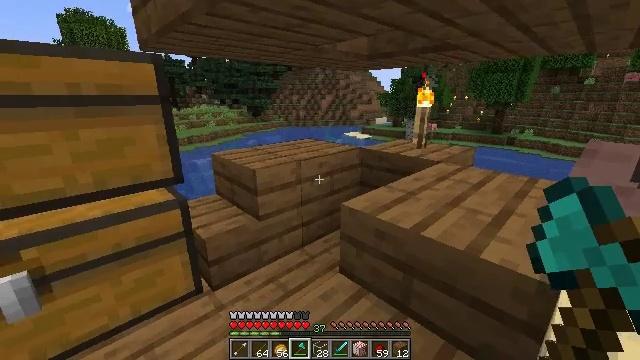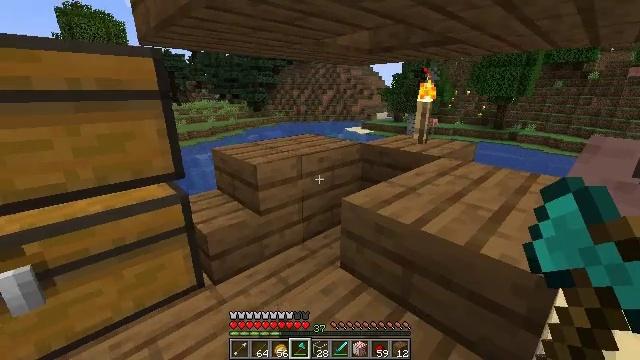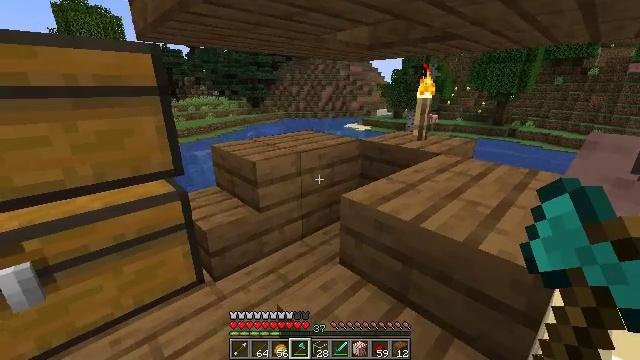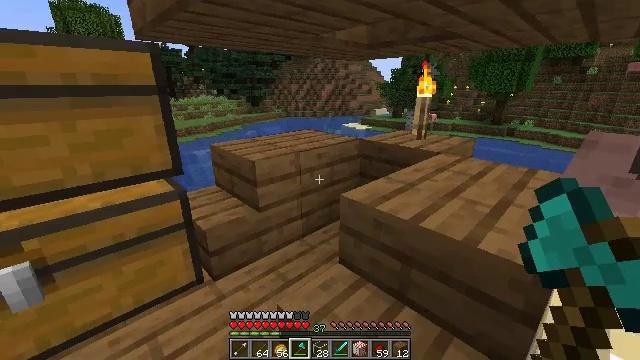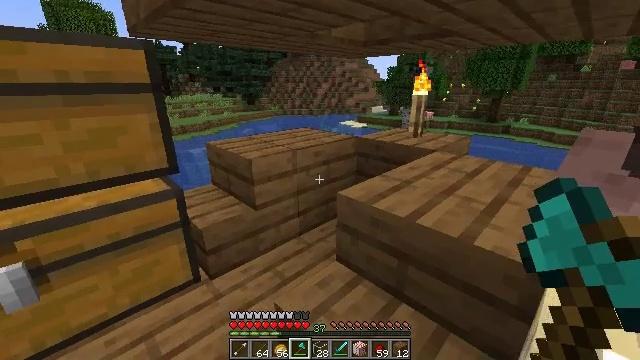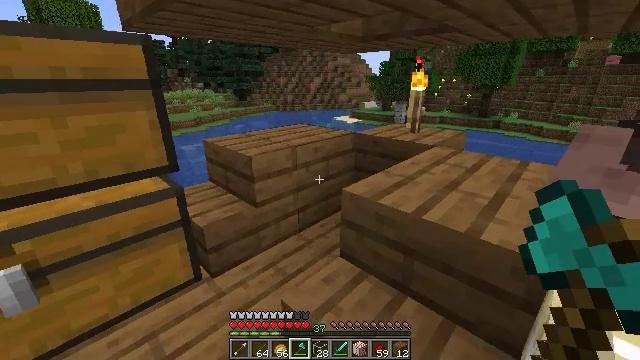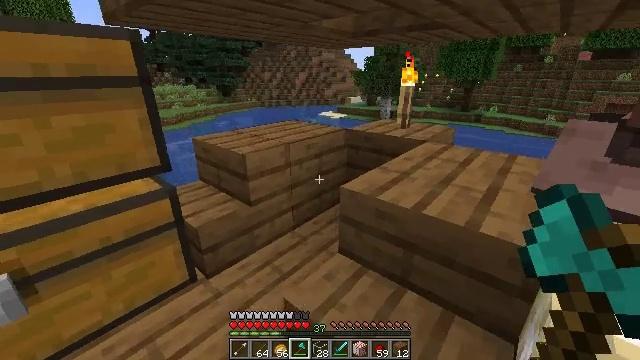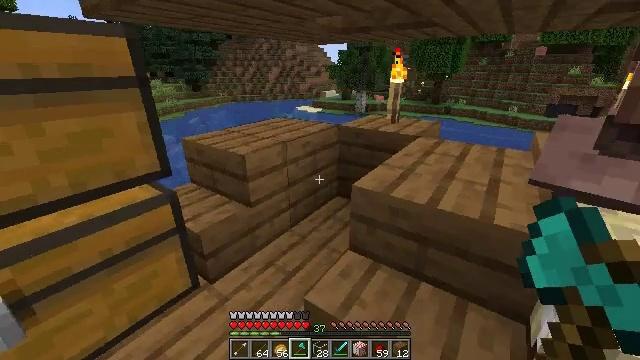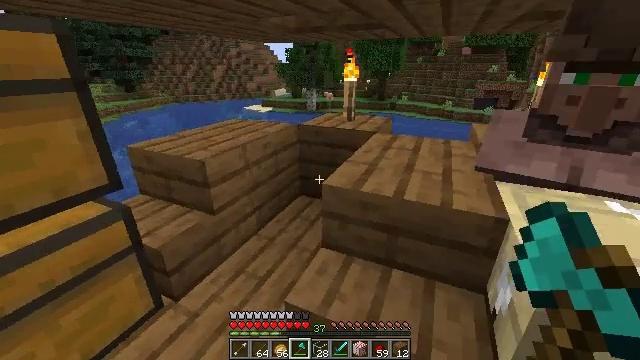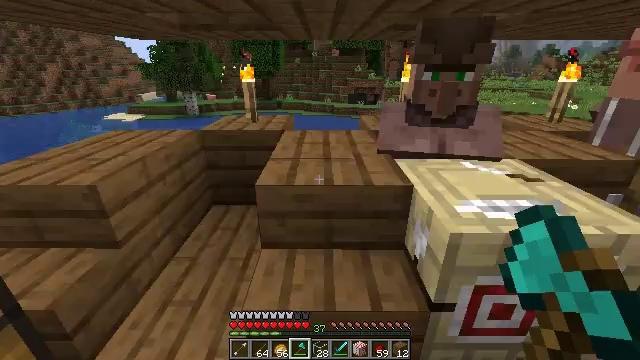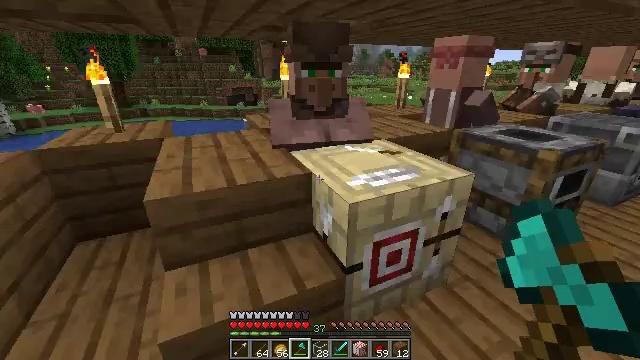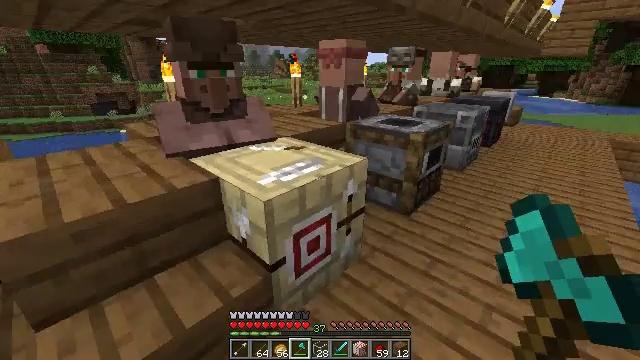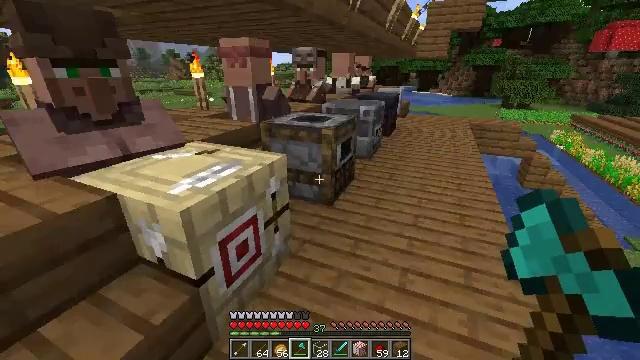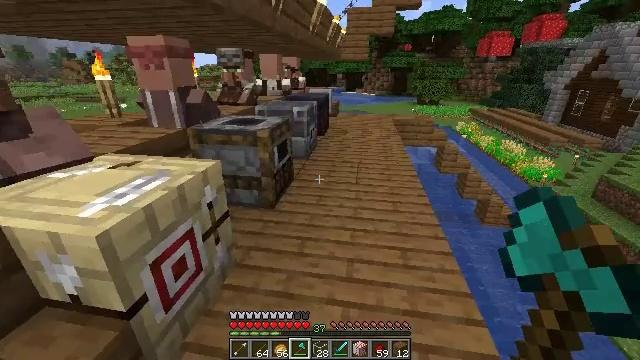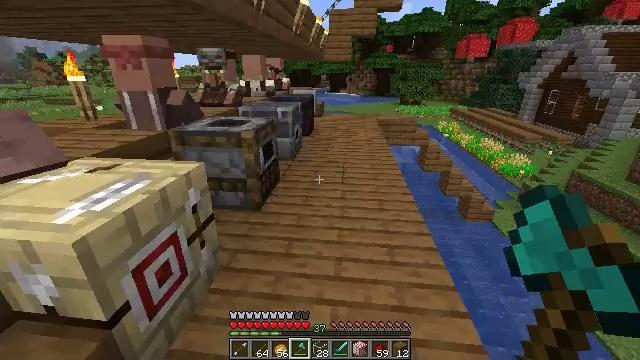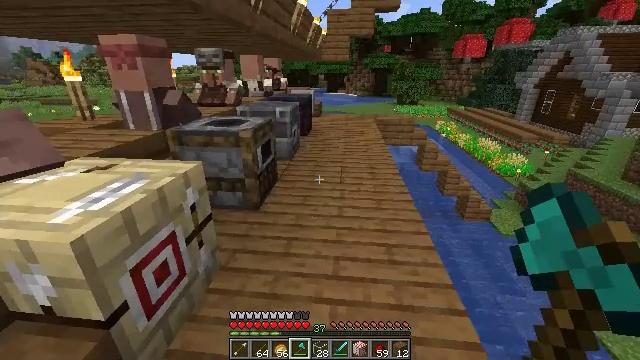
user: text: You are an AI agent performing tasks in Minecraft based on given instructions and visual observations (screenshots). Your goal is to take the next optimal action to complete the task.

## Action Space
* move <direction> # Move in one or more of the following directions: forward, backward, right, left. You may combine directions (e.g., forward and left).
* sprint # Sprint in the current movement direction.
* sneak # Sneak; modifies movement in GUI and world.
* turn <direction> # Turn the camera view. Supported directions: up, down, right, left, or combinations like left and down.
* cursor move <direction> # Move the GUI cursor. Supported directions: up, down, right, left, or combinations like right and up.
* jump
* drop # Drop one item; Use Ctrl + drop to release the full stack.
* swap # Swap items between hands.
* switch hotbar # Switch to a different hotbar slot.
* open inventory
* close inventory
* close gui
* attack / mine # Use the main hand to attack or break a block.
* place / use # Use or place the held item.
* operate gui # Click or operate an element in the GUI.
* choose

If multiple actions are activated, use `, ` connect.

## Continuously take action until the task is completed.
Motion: motion action
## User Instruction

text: Attack the spruce slab to remove it.
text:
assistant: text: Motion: turn down
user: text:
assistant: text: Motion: no_op
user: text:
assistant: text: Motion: no_op
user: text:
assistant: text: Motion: no_op
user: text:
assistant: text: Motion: move left, turn right
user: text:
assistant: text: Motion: move left, turn right
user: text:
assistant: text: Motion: move left, turn right and down
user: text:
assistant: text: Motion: move left, turn right
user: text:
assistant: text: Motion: turn right
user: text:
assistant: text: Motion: turn right
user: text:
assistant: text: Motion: turn right
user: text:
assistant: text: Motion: turn right
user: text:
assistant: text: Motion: turn right
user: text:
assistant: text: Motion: turn right
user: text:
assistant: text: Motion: no_op
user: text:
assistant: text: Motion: no_op
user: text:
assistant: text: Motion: no_op
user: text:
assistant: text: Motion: move forward
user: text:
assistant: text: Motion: move forward
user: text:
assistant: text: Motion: move forward
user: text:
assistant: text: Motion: move forward
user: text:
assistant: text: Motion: move forward
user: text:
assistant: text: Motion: move forward
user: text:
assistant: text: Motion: move forward
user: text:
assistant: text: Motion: move forward, turn right
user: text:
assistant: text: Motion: move forward, sprint, turn right
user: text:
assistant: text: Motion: move forward, sprint, turn right
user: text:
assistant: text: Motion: move forward, sprint
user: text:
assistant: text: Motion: move forward, sprint, turn right
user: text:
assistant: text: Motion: move forward